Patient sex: M
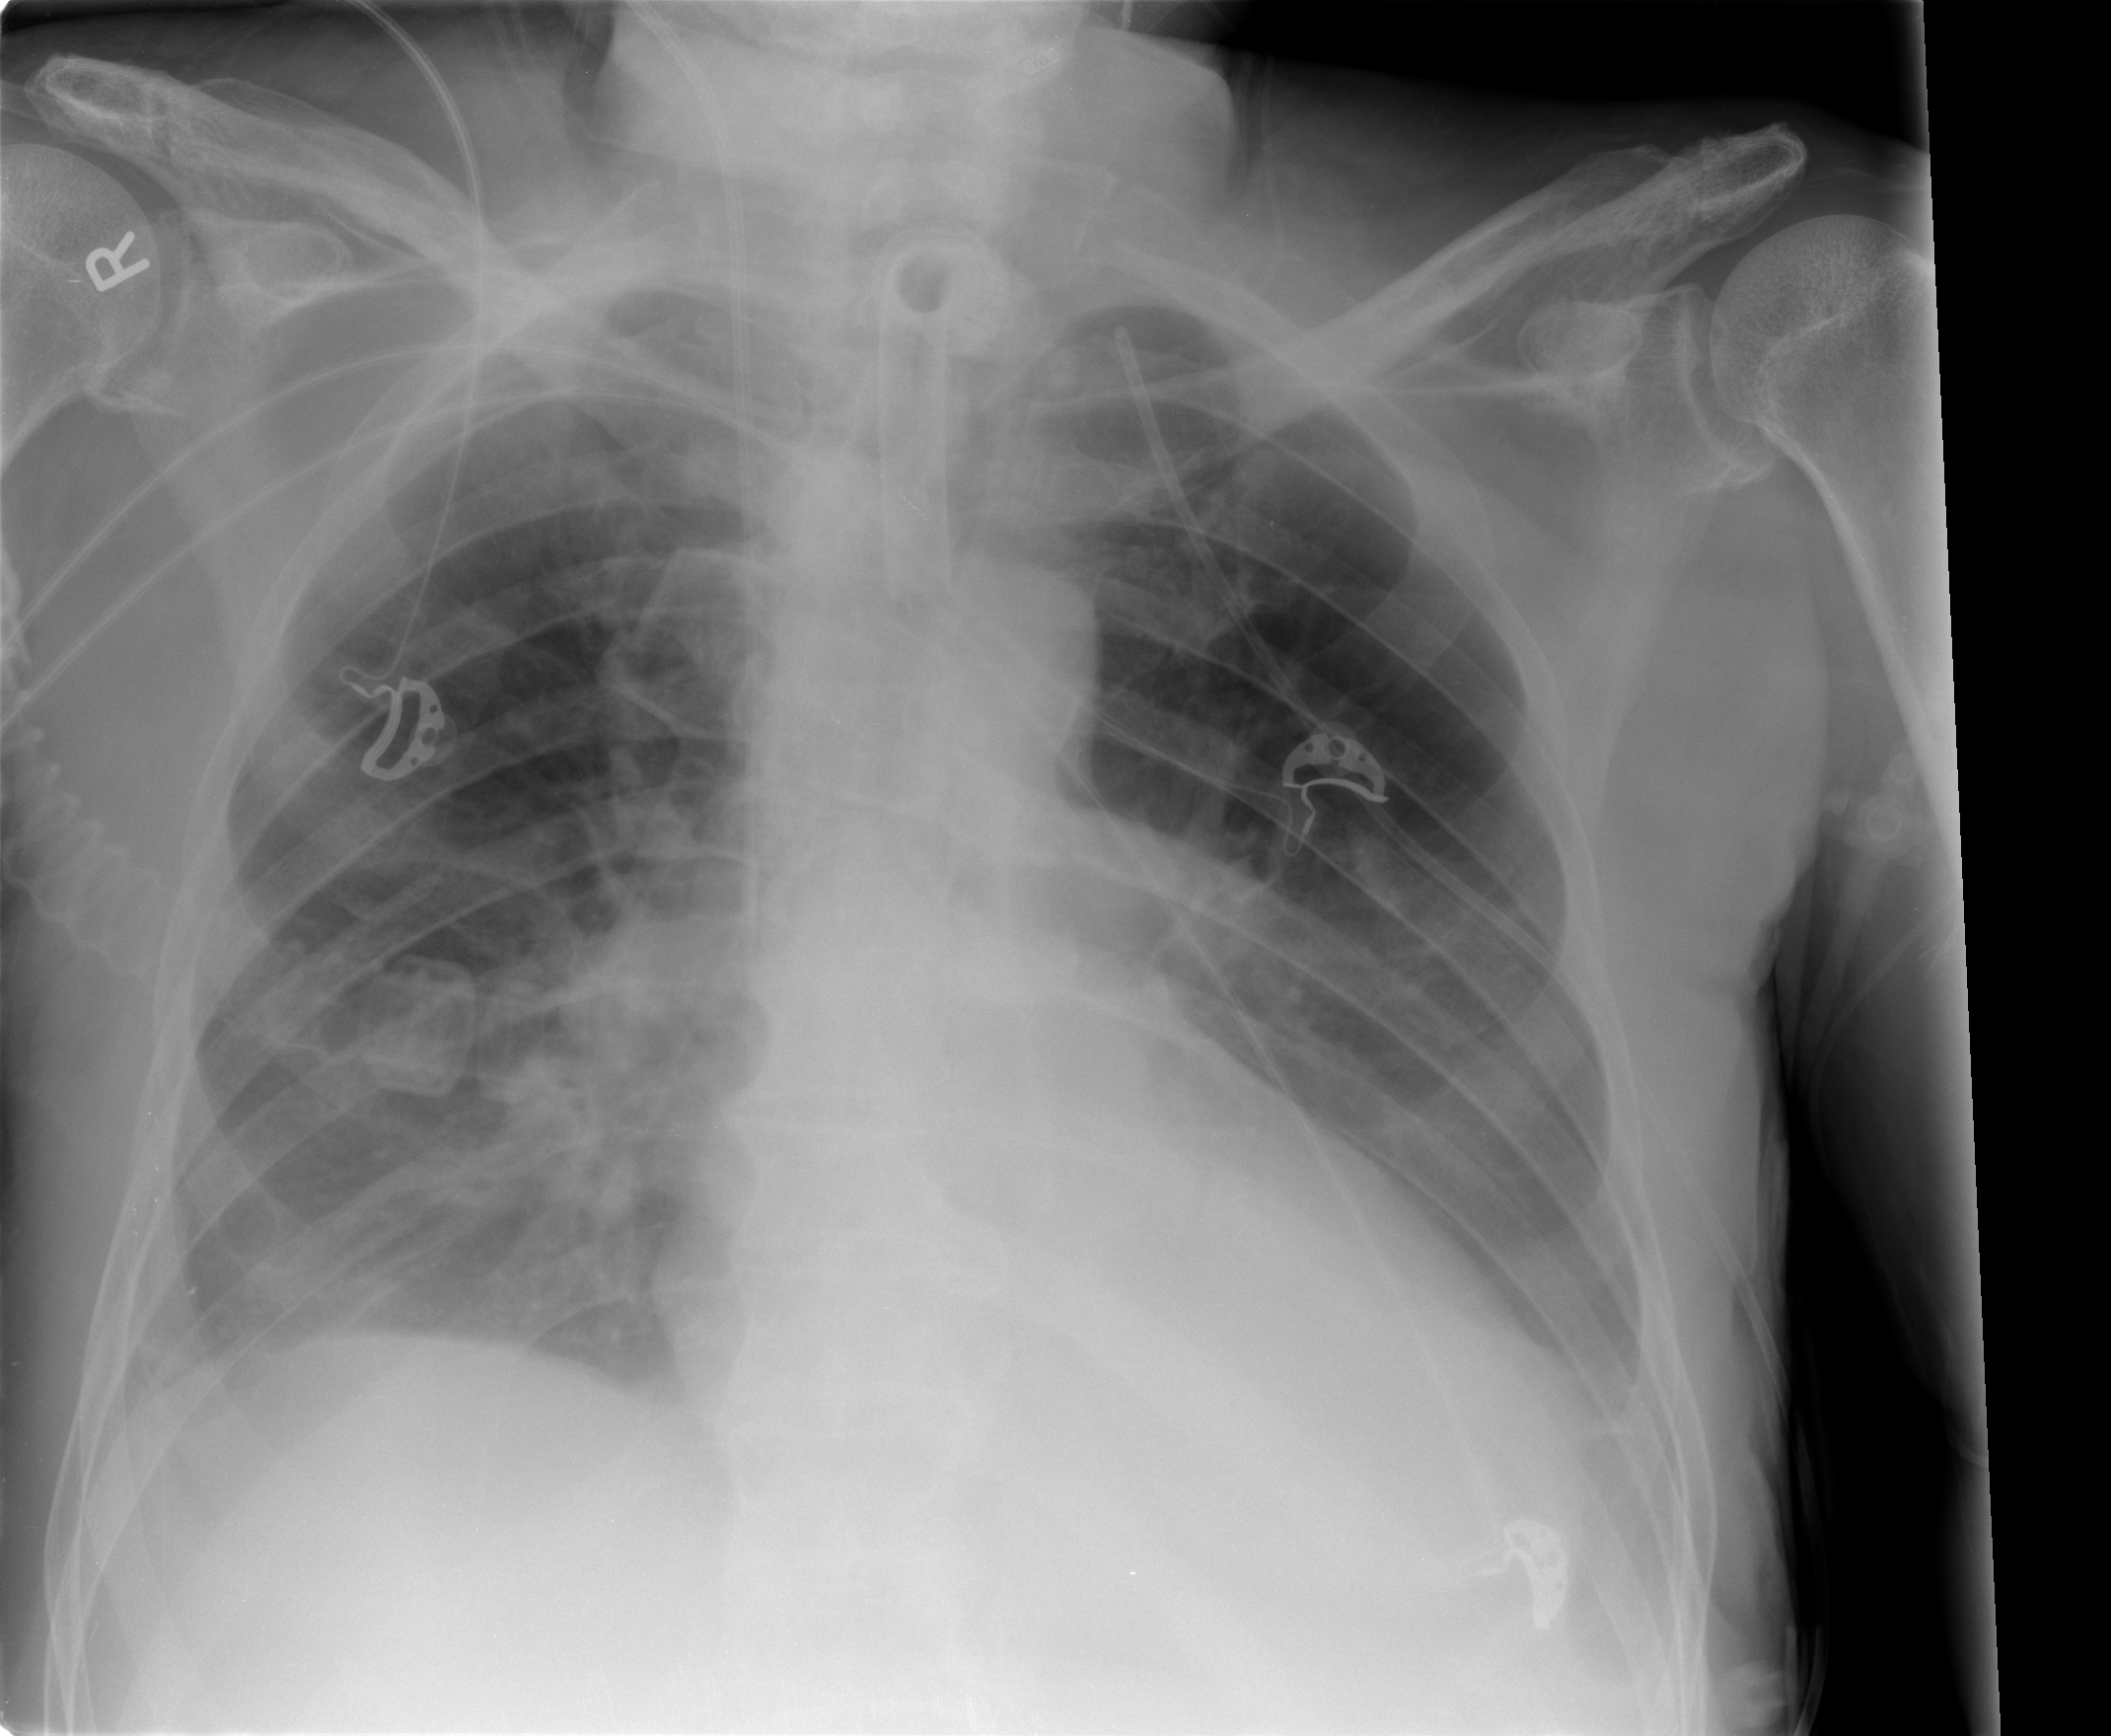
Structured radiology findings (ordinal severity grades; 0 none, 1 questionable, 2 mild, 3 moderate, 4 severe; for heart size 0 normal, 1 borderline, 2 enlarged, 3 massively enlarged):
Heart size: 2
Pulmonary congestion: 1
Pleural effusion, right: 0
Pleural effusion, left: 1
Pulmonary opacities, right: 0
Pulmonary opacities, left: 0
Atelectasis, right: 0
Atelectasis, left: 2